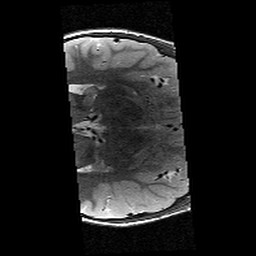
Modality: T2w
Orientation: axial
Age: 10
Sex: female
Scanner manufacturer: siemens
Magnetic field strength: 3 T
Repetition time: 9.23 s
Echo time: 0.067 s